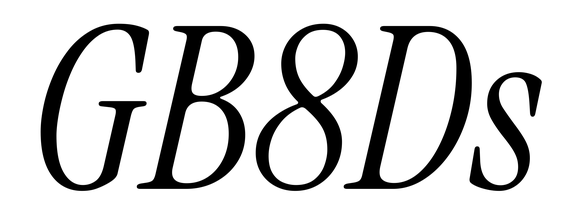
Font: InstrumentSerif-Italic